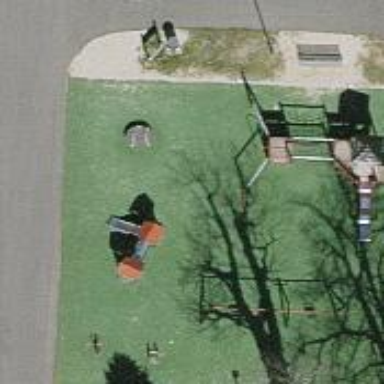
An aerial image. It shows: Playground structure.